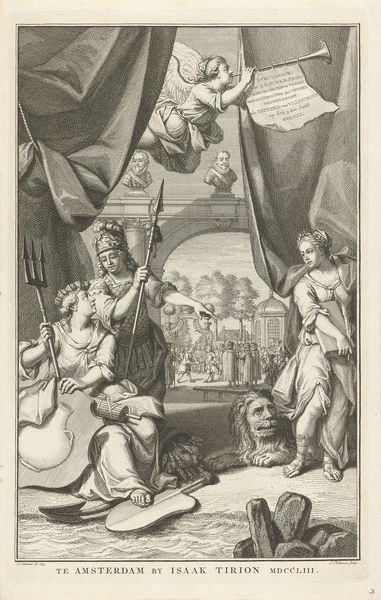
Titel: Intocht van Willem IV als erfheer van Vlissingen, 5 juni 1751
Künstler: Jacob Folkema
Standort: Amsterdam
Institution: Rijksmuseum
Schlagwörter: wasser, bäume, frauen, menschen, frau, schwarz, tier, stein, vorhang, musik, engel, krug, bogen, fels, allee, grafik, graphik, platz, rundbogen, kuppel, banner, lanze, büste, musikinstrument, buch, fuss, druck, schwarzweiss, druckgrafik, helm, rüstung, löwe, speer, anker, posaune, athene, raubkatze, trompete, raubtier, dreizack